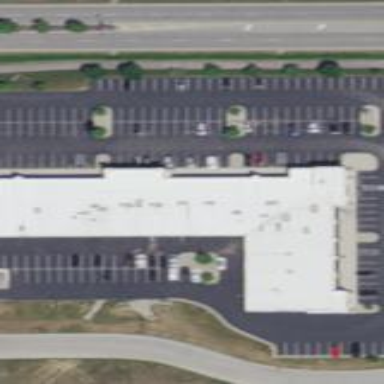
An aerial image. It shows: Commercial building.